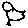
Label: bird